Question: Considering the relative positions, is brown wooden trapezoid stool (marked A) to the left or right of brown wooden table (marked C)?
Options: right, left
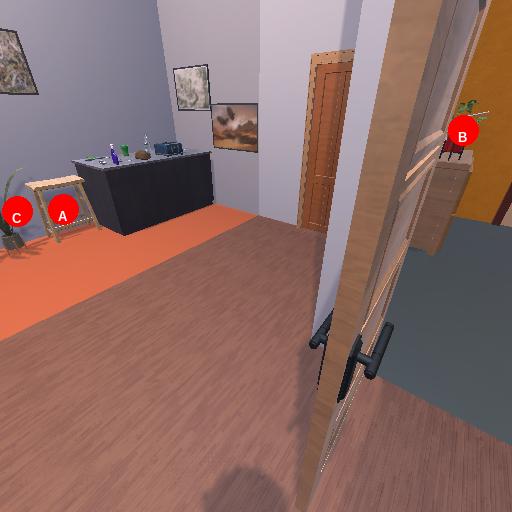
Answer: right